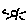
Label: sun